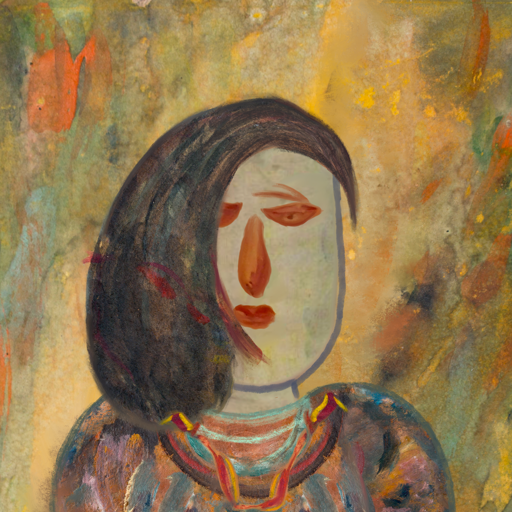
Background: Comrade, Head And Neck Front: Hill_Girl, Face Front: Pious_Lady, Bust: Boggyland, Hair Front: Gypsy_Mother, Head Accessory: Blank, Second Necklace: Gypsy_Mother_1, Necklace: Blank, Baby: Blank